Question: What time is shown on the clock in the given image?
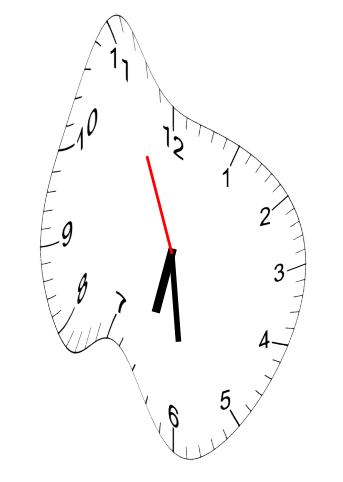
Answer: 06:28:56